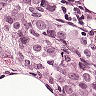
Metastatic tissue present: yes